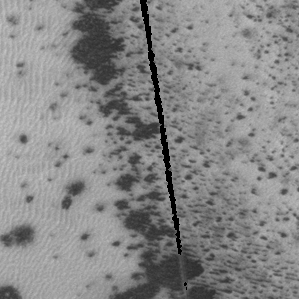
Label: frost